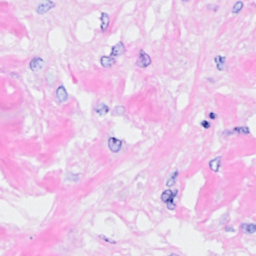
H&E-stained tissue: Breast